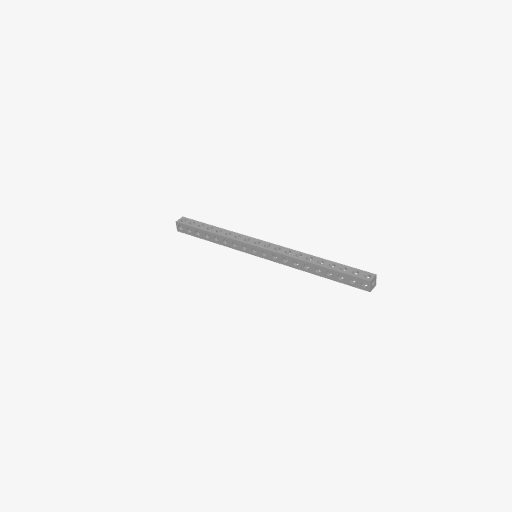
Part: SquareBeam19H